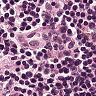
Metastatic tissue present: no